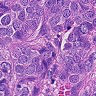
Metastatic tissue present: yes